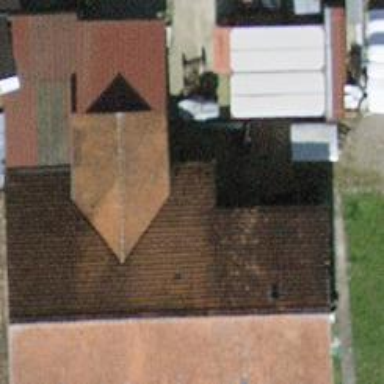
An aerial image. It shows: Farm building.